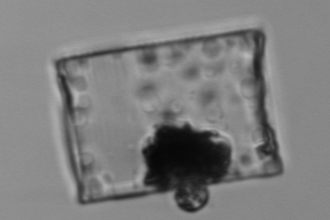
Label: Guinardia_flaccida